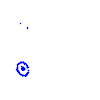
Particle: kaon